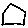
Label: hexagon